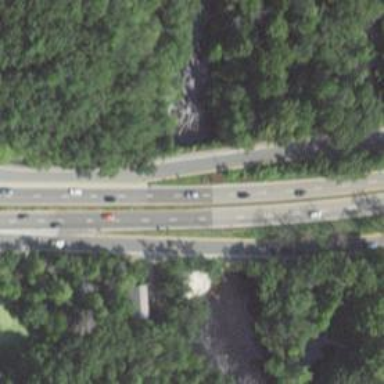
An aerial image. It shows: Trunk link highway.